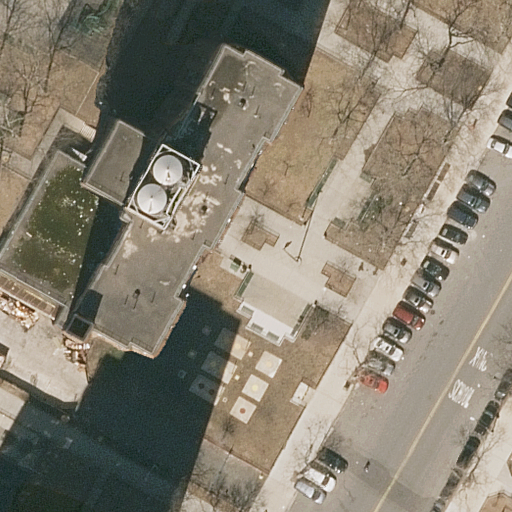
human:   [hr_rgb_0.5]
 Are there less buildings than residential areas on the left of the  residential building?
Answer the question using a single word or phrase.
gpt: no

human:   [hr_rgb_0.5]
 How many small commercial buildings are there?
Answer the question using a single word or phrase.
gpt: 0

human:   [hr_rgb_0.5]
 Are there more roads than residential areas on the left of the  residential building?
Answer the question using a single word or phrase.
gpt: yes

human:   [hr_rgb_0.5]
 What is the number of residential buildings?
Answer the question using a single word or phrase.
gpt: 1

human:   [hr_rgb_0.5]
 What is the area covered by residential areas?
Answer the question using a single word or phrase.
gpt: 10638m2

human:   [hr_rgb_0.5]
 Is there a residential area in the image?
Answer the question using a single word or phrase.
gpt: yes

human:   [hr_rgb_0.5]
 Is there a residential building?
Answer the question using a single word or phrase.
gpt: yes

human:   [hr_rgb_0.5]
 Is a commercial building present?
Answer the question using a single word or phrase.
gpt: no

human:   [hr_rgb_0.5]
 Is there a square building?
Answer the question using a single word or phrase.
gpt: no

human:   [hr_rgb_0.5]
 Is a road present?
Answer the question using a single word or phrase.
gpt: yes

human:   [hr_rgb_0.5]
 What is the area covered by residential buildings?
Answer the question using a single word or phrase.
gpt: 3m2

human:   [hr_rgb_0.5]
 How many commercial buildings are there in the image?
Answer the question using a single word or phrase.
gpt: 0

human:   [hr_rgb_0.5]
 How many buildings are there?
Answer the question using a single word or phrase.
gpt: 1

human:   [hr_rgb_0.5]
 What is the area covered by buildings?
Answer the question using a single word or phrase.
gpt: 3m2

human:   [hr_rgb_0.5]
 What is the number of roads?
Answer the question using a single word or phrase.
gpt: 2

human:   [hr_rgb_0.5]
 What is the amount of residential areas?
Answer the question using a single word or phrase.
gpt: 1

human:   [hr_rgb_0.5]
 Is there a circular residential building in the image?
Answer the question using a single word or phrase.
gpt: no

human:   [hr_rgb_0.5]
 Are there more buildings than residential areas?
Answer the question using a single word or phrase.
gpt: no

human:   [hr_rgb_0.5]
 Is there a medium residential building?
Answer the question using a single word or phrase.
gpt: no

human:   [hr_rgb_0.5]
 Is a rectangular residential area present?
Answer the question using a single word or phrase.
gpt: yes

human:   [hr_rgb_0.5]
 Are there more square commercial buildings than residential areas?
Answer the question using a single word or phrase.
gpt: no

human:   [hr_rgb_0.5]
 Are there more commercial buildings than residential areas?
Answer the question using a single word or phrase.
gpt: no

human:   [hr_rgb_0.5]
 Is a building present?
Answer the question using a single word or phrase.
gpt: yes

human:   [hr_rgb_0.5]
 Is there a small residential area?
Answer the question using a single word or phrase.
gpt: no

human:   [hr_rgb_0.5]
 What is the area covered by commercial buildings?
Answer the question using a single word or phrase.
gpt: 0m2

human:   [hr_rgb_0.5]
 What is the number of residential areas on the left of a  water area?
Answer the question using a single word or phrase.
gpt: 0

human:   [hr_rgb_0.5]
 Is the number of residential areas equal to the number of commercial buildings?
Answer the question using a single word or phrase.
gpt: no

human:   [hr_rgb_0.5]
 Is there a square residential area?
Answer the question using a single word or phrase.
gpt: no

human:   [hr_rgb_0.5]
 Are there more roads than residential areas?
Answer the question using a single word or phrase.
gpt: yes

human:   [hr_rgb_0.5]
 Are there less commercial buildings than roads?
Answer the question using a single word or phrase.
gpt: yes

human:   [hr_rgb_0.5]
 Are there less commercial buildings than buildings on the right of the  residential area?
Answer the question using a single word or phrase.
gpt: yes

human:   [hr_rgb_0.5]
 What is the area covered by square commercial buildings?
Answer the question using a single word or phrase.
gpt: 0m2

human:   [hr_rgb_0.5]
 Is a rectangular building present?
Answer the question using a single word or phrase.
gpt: yes

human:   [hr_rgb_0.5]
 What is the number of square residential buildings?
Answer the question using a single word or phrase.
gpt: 0

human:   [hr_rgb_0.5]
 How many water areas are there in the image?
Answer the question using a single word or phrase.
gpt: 0

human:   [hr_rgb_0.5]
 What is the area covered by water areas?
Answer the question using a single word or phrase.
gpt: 0m2

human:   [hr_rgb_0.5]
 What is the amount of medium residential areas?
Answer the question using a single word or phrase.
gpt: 0

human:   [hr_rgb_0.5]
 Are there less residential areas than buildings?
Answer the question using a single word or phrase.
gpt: no

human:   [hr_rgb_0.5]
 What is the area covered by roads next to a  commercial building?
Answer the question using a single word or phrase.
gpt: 0m2

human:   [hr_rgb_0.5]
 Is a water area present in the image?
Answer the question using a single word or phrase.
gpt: no

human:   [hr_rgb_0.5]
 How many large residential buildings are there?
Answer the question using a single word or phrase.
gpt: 0

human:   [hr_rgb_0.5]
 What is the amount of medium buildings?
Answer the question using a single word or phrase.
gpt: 0

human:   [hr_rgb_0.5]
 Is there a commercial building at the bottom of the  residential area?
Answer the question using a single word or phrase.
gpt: no

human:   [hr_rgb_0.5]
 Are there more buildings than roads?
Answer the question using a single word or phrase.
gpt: no

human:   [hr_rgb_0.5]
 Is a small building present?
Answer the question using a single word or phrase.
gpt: yes

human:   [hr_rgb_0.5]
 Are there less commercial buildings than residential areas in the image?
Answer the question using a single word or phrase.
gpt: yes

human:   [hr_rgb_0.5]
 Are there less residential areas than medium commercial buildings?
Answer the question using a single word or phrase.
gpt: no

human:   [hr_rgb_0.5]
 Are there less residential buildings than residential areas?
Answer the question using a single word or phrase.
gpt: no

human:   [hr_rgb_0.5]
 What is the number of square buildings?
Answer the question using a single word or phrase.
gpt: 0

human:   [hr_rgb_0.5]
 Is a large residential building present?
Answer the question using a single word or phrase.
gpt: no

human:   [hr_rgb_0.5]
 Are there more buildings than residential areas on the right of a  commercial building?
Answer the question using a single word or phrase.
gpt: yes

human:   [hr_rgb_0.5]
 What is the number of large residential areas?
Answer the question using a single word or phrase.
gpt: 1

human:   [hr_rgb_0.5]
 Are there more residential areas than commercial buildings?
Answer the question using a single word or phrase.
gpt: yes

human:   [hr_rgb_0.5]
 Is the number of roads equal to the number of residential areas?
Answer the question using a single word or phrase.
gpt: no

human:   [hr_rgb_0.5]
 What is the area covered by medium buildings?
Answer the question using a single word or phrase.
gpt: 0m2

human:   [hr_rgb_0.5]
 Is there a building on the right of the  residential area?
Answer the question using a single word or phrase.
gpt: yes

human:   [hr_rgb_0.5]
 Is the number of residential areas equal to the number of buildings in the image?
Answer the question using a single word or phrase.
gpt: yes

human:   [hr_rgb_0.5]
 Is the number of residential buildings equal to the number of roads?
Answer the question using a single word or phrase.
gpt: no

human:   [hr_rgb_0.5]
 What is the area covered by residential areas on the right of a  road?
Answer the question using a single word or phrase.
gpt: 0m2

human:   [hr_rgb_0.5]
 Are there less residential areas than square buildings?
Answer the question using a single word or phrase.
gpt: no

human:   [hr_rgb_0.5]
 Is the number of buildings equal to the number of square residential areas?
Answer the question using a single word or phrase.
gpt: no

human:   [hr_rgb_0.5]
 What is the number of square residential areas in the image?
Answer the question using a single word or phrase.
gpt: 0

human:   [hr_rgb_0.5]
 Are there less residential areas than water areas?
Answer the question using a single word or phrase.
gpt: no

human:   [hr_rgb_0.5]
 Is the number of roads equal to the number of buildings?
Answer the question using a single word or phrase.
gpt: no